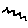
Label: zigzag